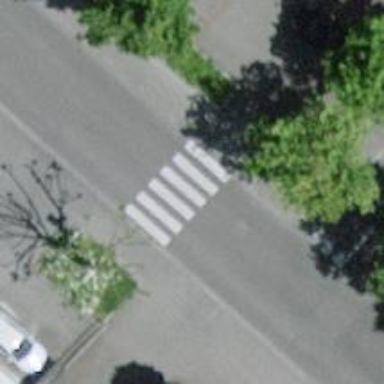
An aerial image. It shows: Uncontrolled zebra crossing with white markings.